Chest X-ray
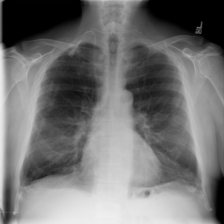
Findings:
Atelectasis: negative
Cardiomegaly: negative
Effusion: negative
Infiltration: positive
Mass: negative
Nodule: negative
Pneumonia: negative
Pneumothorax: negative
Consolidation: negative
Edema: negative
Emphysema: negative
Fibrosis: negative
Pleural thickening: negative
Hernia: negative